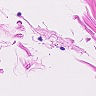
Metastatic tissue present: no